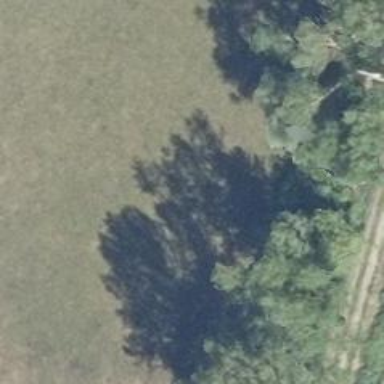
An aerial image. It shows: Broadleaved tree with lush foliage.